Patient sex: F
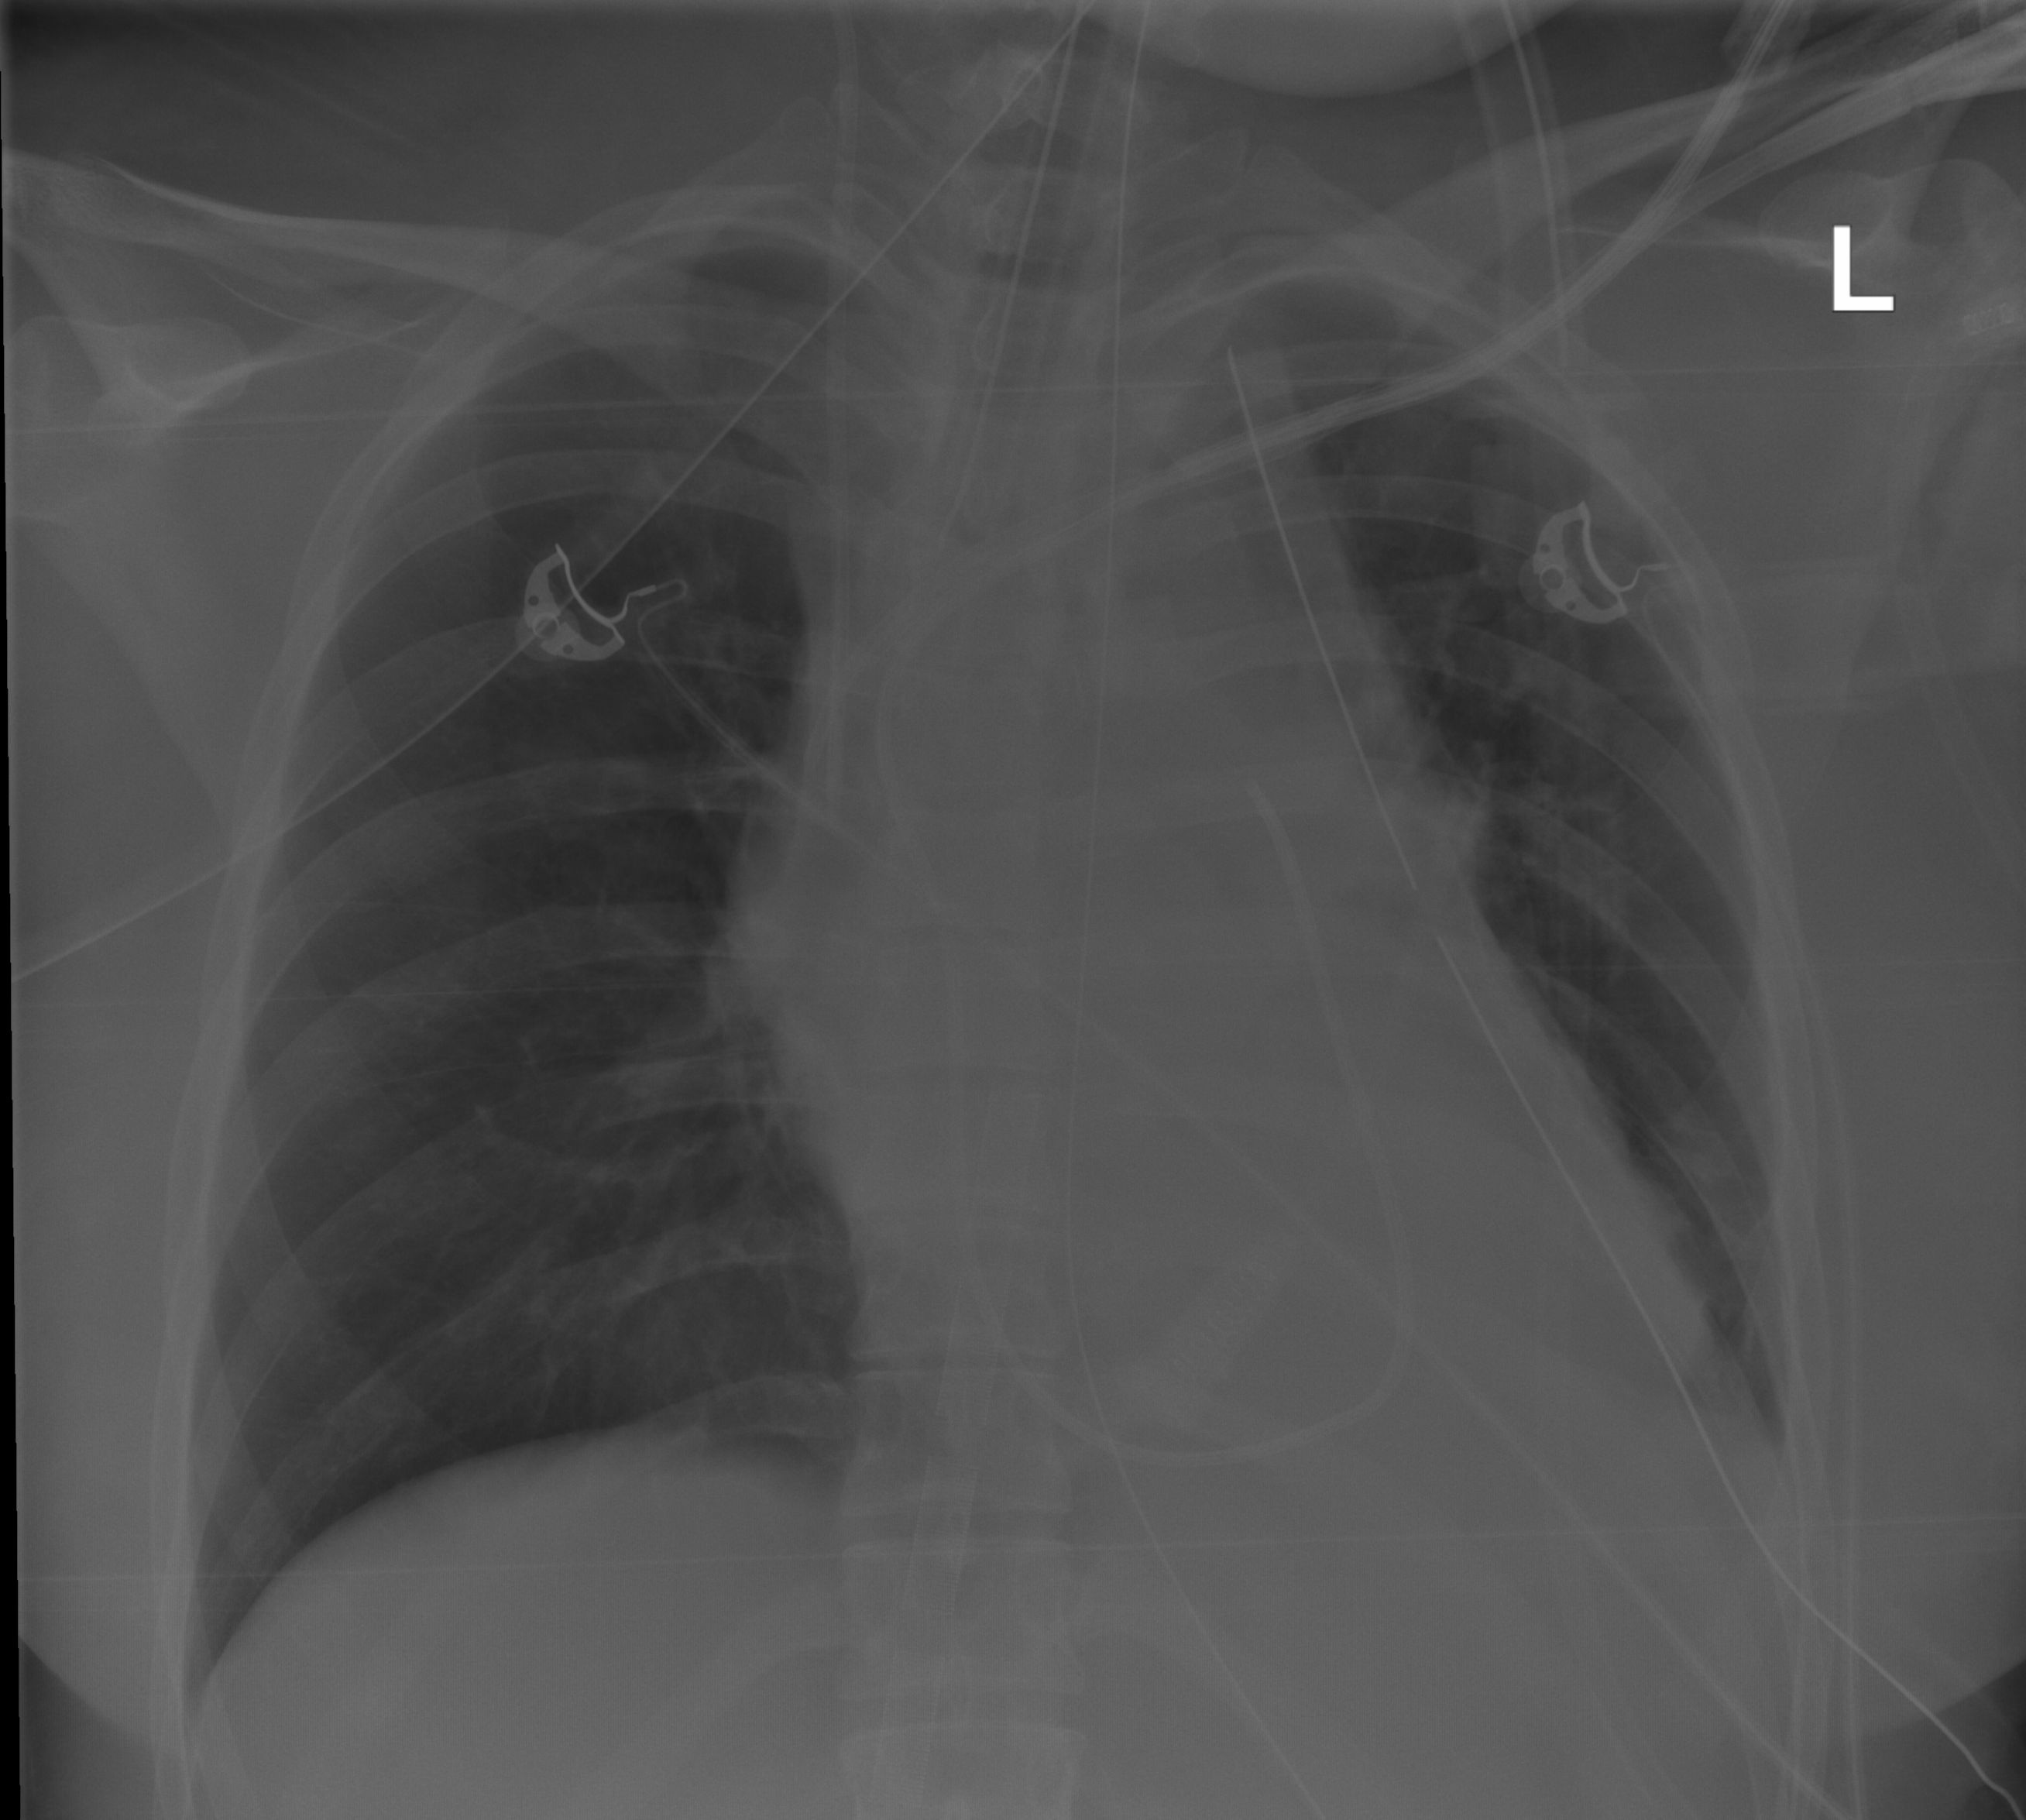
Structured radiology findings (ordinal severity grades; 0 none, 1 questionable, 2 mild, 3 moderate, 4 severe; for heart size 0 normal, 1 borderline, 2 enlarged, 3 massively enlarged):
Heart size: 2
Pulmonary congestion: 0
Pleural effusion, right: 0
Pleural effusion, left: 2
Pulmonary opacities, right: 0
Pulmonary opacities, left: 0
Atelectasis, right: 0
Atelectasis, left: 2